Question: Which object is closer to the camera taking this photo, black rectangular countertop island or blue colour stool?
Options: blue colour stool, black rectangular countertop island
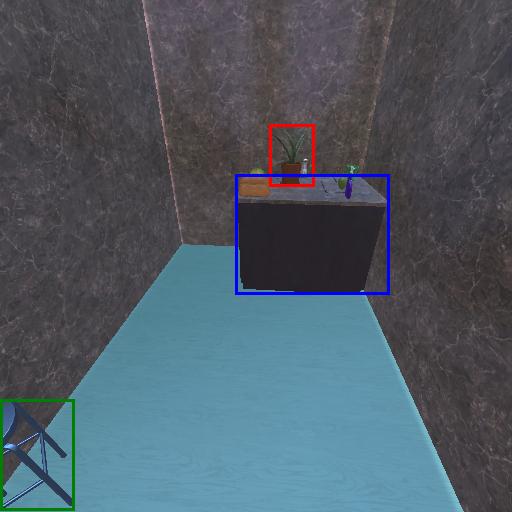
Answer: blue colour stool